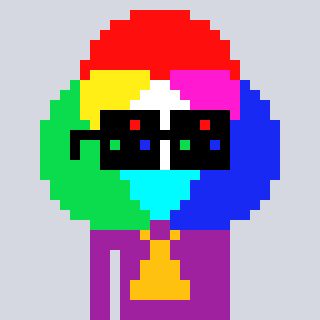
a pixel art character with square black sunglasses, a color circle-shaped head and a magenta-colored body on a cool background